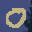
Label: 0